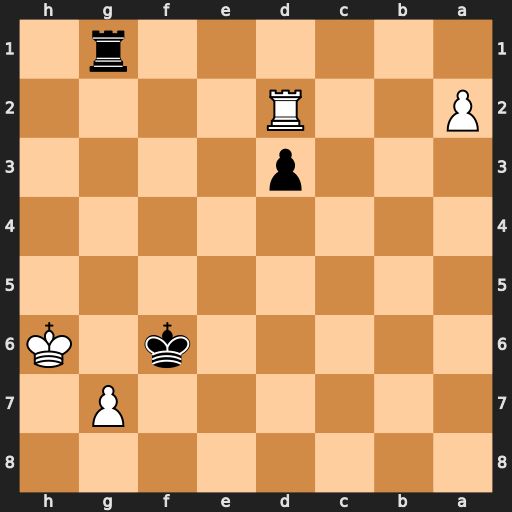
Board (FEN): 8/6P1/5k1K/8/8/3p4/P2R4/6r1
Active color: b
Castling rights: -
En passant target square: -
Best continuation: Rh1+ Rh2 Rxh2#